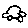
Label: car